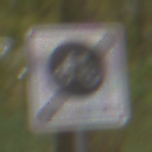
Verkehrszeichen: EndeFahrradstrasse
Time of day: Midday
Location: Outdoor (Nature)
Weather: Overcast
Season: NotSpecified
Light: Natural